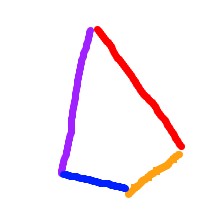
Shape: kite